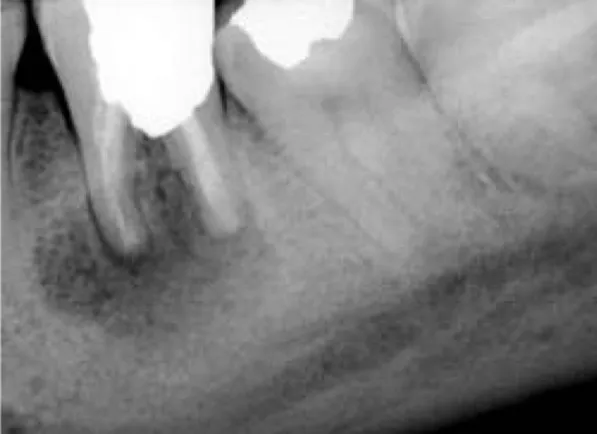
Immediate postoperative radiograph of the replanted tooth.
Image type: radiology (x_ray)